Question: I made an image of what I would like to do, sort of, but I cant seem to work it out.
What I would like:

I currently have the nav but it is all in a div, what I want to do, is to divide it, have two different divs and each with different content.
Here's my actual code.
CSS
'''
#nav
{
position:fixed;
top: 0;
left: 0;
width: 100%;
height:7%;
text-align: center;
padding: .5em 0 1em 0;
z-index: 1;
overflow: hidden;
background-image: -webkit-gradient(
linear,
right top,
left bottom,
color-stop(0, #E1A141),
color-stop(0.43, #DF7266)
);
background-image: -o-linear-gradient(left bottom, #E1A141 0%, #DF7266 43%);
background-image: -moz-linear-gradient(left bottom, #E1A141 0%, #DF7266 43%);
background-image: -webkit-linear-gradient(left bottom, #E1A141 0%, #DF7266 43%);
background-image: -ms-linear-gradient(left bottom, #E1A141 0%, #DF7266 43%);
background-image: linear-gradient(to left bottom, #E1A141 0%, #DF7266 43%);
}
div#a
{
float: left !important;
width: 50%;
display:inline !important;
}
div#b
{
float: left !important;
width: 50%;
}
#nav > ul
{
width:40%;
line-height: 0px;
display: inline-block;
}
#nav > ul:before,
#nav > ul:after
{
content: 'sentido';
width: 300%;
position: absolute;
top: 50%;
margin-top: -2px;
height: 5px;
border-top: solid 1px rgba(192,192,192,0.35);
border-bottom: solid 1px rgba(192,192,192,0.35);
}
#nav > ul:before
{
left: 100%;
margin-left: 1px;
}
#nav > ul:after
{
right: 100%;
margin-right: 1px;
}
#nav > ul > li
{
display: inline-block;
margin: -9px 0.5em 0 0.5em;
border-radius: 0.5em;
padding: 0.85em;
border: solid 1px transparent;
-moz-transition: color 0.35s ease-in-out, border-color 0.35s ease-in-out;
-webkit-transition: color 0.35s ease-in-out, border-color 0.35s ease-in-out;
-o-transition: color 0.35s ease-in-out, border-color 0.35s ease-in-out;
-ms-transition: color 0.35s ease-in-out, border-color 0.35s ease-in-out;
transition: color 0.35s ease-in-out, border-color 0.35s ease-in-out;
}
#nav > ul > li.active
{
border-color: rgba(192,192,192,0.35);
}
#nav > ul > li > a,
#nav > ul > li > span
{
display: block;
color: inherit;
text-decoration: none;
border: 0;
outline: 0;
}
#nav > ul > li > ul
{
display: none;
}
'''
html
'''
<nav id="nav" style="z-index: 9999;" id="navigation">
<div id="a">
<ul>
<li><a href="index.html">Inicio</a></li>
<li><a href="#banner" class="scrolly">Encuentra</a></li>
<li><a href="right-sidebar.html">Aventura al Azar</a></li>
<li><a href="#footer" class="scrolly">Contacto</a></li>
</ul>
</div>
<div id="b"> holibebe </div>
</nav>
'''
Any help will be greatly appreciated.
Thanks,
Enrique Bravo.
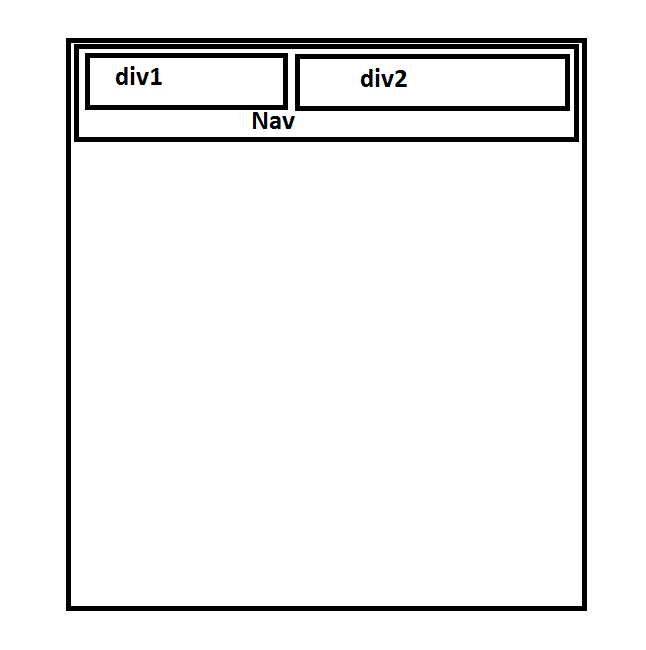
Answer: Set your divs(1 and 2) to be 50% of their parent, in this case the 'nav' element then float the divs and clear them.
BASIC example, going off of your image:
<URL>